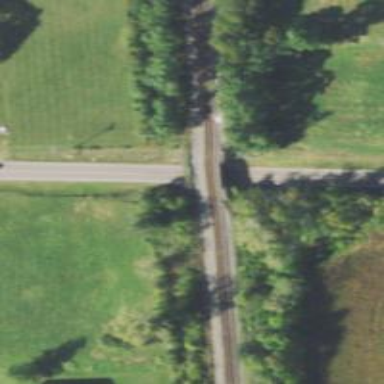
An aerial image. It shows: Railway bridge.